Question: What I'm trying to do to design a vertical CSS menu like this one . <URL>

. I've two problems .
1. How can I add an image in the menu item .
2. How can I MAKE the BORDER RADIUS of all the item on the top and on the bottom NOT for each one .
That's my code
'''
<!DOCTYPE html>
<html lang="en">
<head>
<meta charset="utf-8">
<title>CSS3 Buttons</title>
<style>
.button {
width: 400px;
height: 100px;
line-height: 100px;
color: #C0C0C0;
text-decoration: none;
font-size: 50px;
font-family: helvetica, arial;
font-weight: bold;
display: block;
text-align: center;
position: relative;
padding-bottom:1px;
/* BACKGROUND GRADIENTS */
background: #F5F3F4;
/* BORDER RADIUS */
/* -moz-border-radius: 10px;
-webkit-border-radius: 10px;
border-radius: 10px; */
/* TEXT SHADOW */
text-shadow: 1px 1px 1px black;
/* BOX SHADOW */
-moz-box-shadow: 0 1px 3px black;
-webkit-box-shadow: 0 1px 3px black;
box-shadow: 0 1px 3px black;
}
/* WHILE HOVERED */
.button:hover {
color: #A8A8A8;
-moz-box-shadow: 0 2px 6px black;
-webkit-box-shadow: 0 2px 6px black;
}
/* WHILE BEING CLICKED */
.button:active {
-moz-box-shadow: 0 2px 6px black;
-webkit-box-shadow: 0 2px 6px black;
}
</style>
</head>
<body>
<a href="#" class="button"> Profile </a>
<a href="#" class="button"> Privacy </a>
<a href="#" class="button"> Services </a>
<a href="#" class="button"> Avatar </a>
<a href="#" class="button"> Language </a>
</body>
</html>
'''
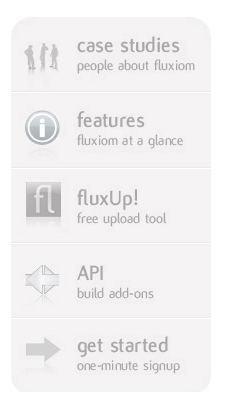
Answer: First, you should adjust your html to include a list as follows (notice I also added id attributes):
'''
<ul>
<li><a href="#" class="button" id="profile-btn"> Profile </a></li>
<li><a href="#" class="button" id="privacy-btn"> Privacy </a></li>
<li><a href="#" class="button" id="services-btn"> Services </a></li>
<li><a href="#" class="button" id="avatar-btn"> Avatar </a></li>
<li><a href="#" class="button" id="language-btn"> Language </a></li>
</ul>
'''
Then, to add the image use the following css:
'''
a#profile-btn {
background-image:url(/image_path/profile.png);
}
a#privacy-btn {
background-image:url(/image_path/privacy.png);
}
a#services-btn {
background-image:url(/image_path/services.png);
}
a#avatar-btn {
background-image:url(/image_path/avatar.png);
}
a#language-btn {
background-image:url(/image_path/language.png);
}
'''
And finally the rounded borders:
'''
ul {list-style:none;}
ul li:first-child a {
-moz-border-radius-topleft: 25px;
-moz-border-radius-topright: 25px;
-webkit-border-radius-topleft:25px;
-webkit-border-radius-topright:25px;
border-top-right-radius:25px;
border-top-left-radius:25px;
}
ul li:last-child a {
-moz-border-radius-bottomleft: 25px;
-moz-border-radius-bottomright: 25px;
-webkit-border-radius-bottomleft:25px;
-webkit-border-radius-bottomright:25px;
border-bottom-right-radius:25px;
border-bottom-left-radius:25px;
}
'''
EDIT: This code is intended to work with all your other provided css, as long as you replace the HTML as shown.